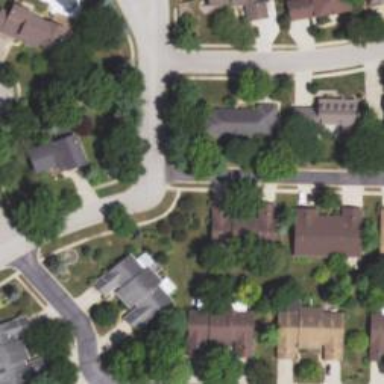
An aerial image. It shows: Residential road with asphalt surface. There is sidewalk on the left side.